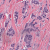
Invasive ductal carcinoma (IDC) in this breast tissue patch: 1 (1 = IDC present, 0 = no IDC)